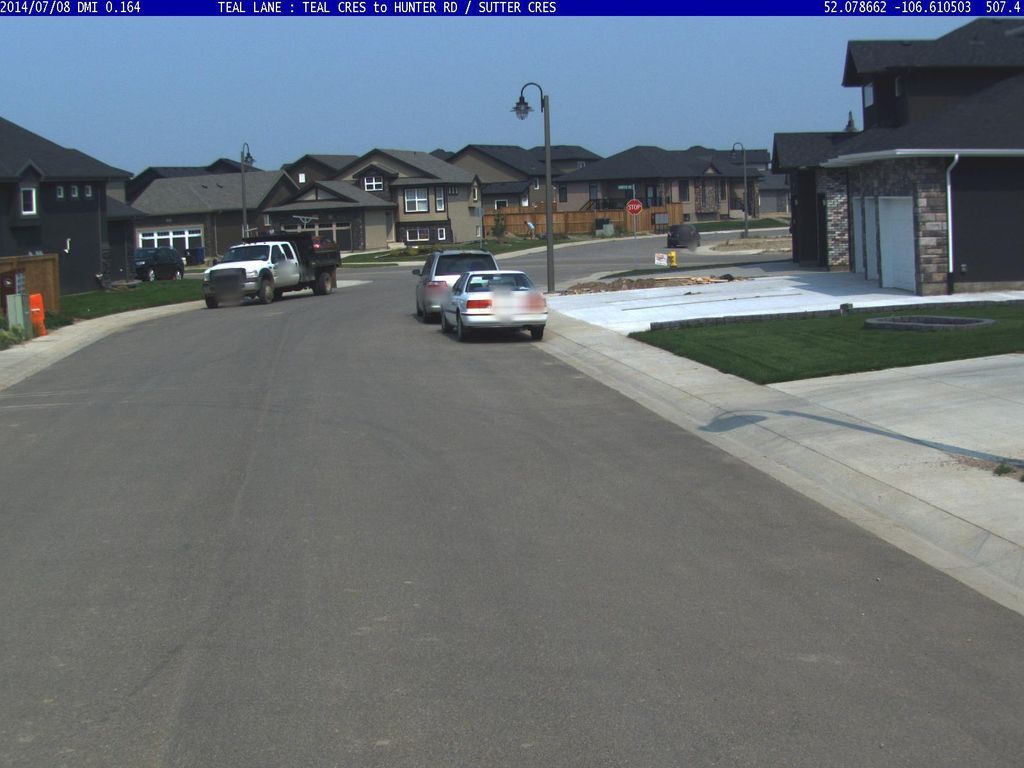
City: saskatoon